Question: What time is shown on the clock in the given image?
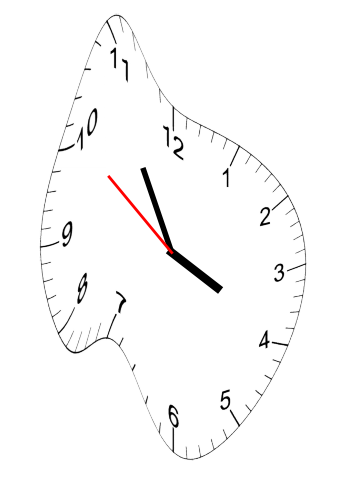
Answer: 03:54:51